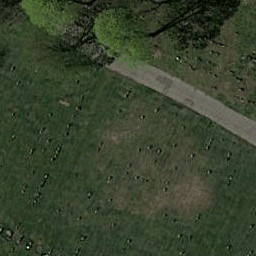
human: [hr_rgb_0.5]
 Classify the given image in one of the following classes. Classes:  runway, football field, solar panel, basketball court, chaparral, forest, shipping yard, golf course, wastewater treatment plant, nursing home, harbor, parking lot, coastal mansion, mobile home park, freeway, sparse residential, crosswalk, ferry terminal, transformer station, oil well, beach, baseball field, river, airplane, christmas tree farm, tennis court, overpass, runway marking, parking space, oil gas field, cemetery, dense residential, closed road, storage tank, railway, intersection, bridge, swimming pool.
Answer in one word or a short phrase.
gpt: cemetery